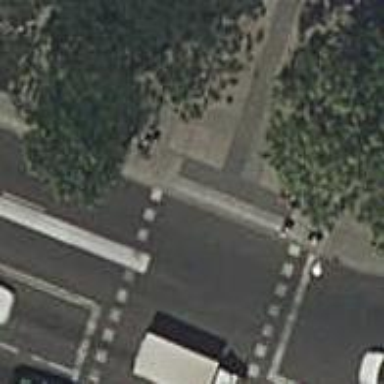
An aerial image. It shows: Footway crossing with traffic signals.